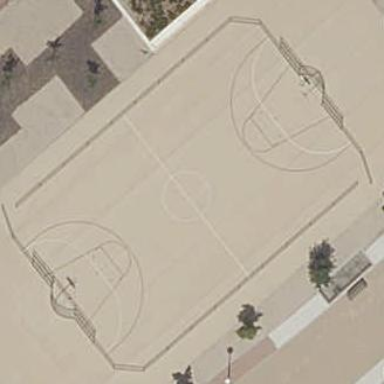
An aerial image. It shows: Basketball court on pitch.